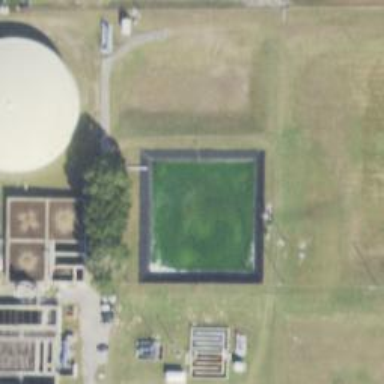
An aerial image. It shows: View of wastewater plant.